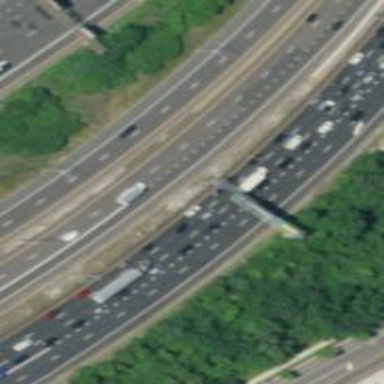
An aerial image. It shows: Motorway.